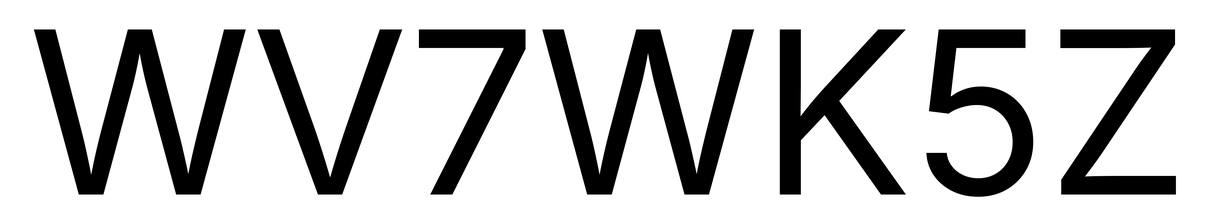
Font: Inter_Regular